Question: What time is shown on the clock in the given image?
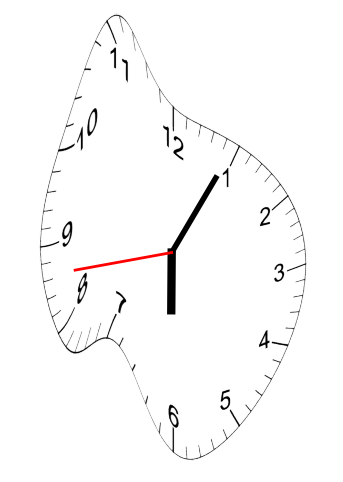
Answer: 06:04:43